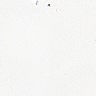
Metastatic tissue present: no